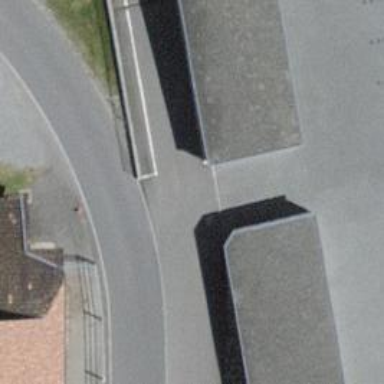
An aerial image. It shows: Driveway made of paving stones.